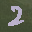
Label: 2